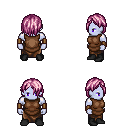
a pixel art fantasy rpg character, male body template, dark elf, purple skin, brown tunic, robe skirt, pink bangs hairstyle, leather bracers, black shoes, four views (front, back, left, right), 2x2 character sprite sheet, small pixel art, hard edges, no anti-aliasing